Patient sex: F
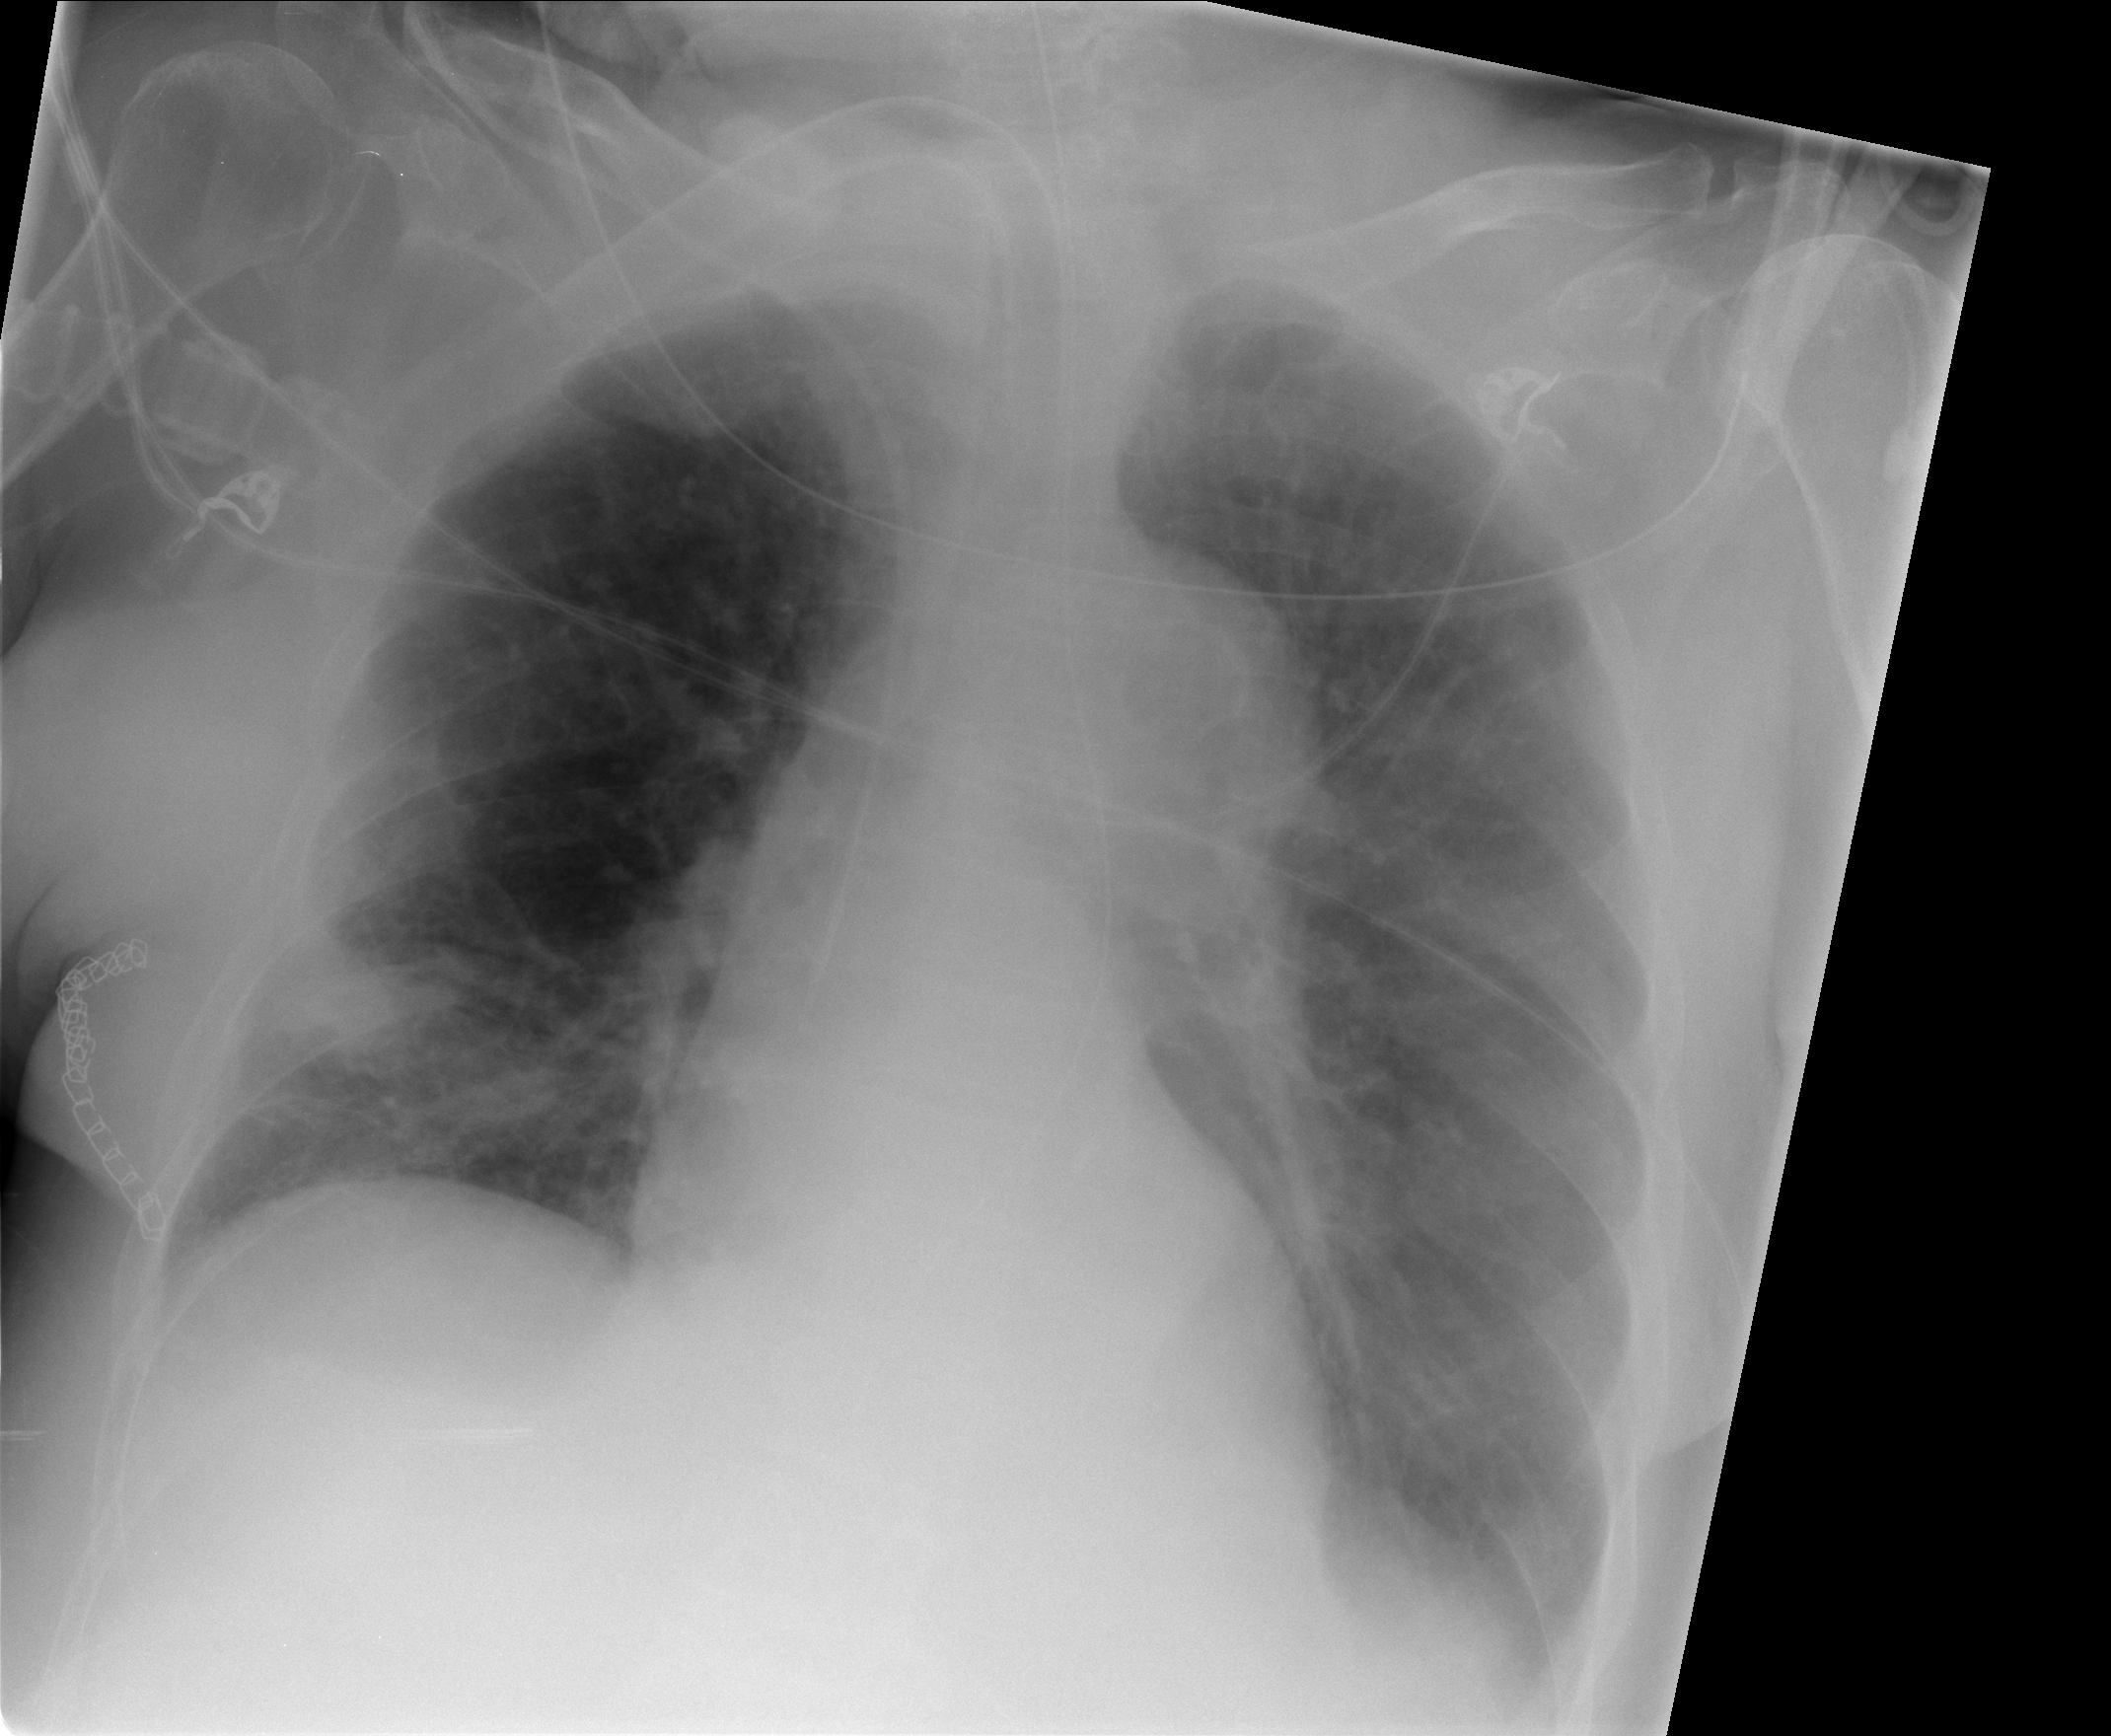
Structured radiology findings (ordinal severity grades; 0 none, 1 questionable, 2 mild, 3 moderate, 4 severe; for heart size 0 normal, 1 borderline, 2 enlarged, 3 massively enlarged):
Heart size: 0
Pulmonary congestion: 2
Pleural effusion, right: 0
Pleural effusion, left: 2
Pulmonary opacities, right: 1
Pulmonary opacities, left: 0
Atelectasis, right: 2
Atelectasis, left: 2